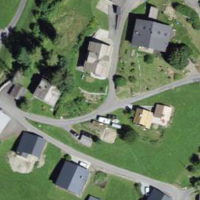
EUNIS habitat code: 55
Species observed at this site:
Campanula persicifolia
Lysimachia punctata
Sorbus aucuparia